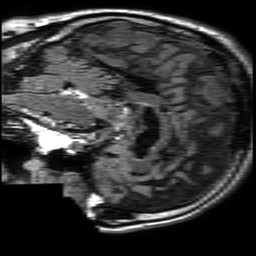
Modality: FLAIR
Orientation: sagittal
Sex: male
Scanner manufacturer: philips
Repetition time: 11 s
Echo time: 0.125 s